Question: This should be the result, a little program finding the answers on the equation:
'''
a*x + b*y + c*z = d
'''

I'm still working on the algorithm but it asks me to give a return statement while I have one. Or does the compiler say that because it is possible the return statement doesn't get executed when the evaluation of the if-condition is false?
'''
public static String zoekAlleOplossingen(int a, int b, int c, int d,
int begingrens, int eindgrens) {
int y = begingrens, z = begingrens;
for (int x = begingrens; x < eindgrens; ++x) {
if (((a*x) + (b*y) + (c*z)) == d) {
return "" + a + "*" + x + " + " + b + "*" + y + " + " + c + "*" + z
+ " = " + d + "";
}
}
}
'''
And for the people asking about why I'm using the return (someone please embed the image). Here is a UML diagram where you can clearly see it is expected in this exercise to use a String as return type in this method.:
<URL>
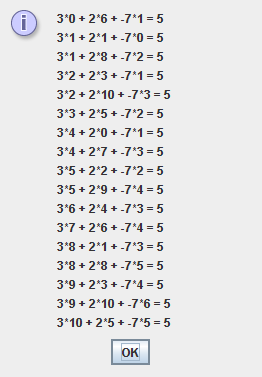
Answer: Correct, the compiler wants always to have some return statement, even if the condition fails. That's why you get this compilation problem.